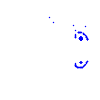
Particle: pion